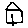
Label: house